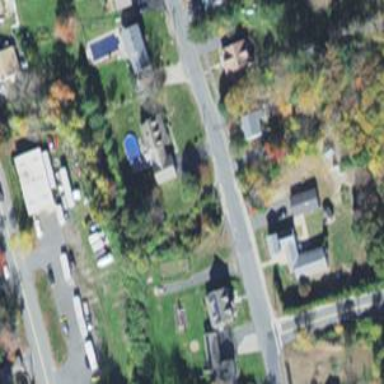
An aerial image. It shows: Residential road with bridge.